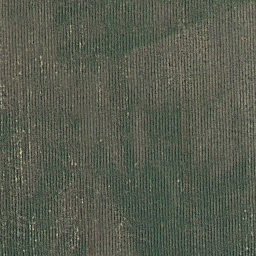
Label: agricultural